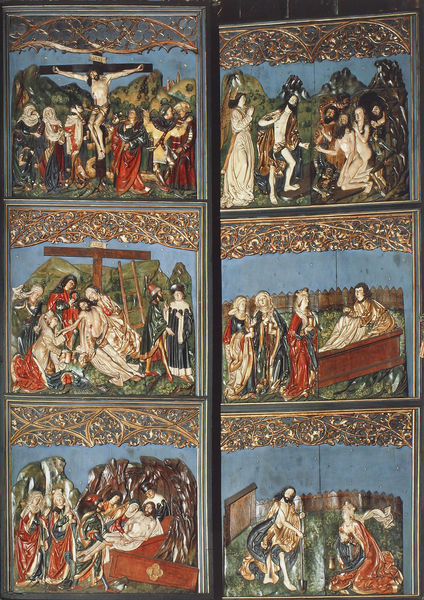
Titel: Krakau, Pfarrkirche Maria Himmelfahrt (Marienkirche), Hochaltar
Künstler: Veit Stoß
Standort: Krakau (Kraków), Marienkirche (EU - PL)
Schlagwörter: blau, gott, nackt, frauen, grün, menschen, bunt, fenster, holz, männer, tür, rot, zaun, malerei, ornament, bibel, geschichte, kirche, gold, höhle, engel, relief, farbig, bilder, türen, berge, leiter, bischof, tafel, ornamente, kreuz, knien, kiste, altar, sarg, christus, jesus, kreuzabnahme, kreuzigung, götter, reichtum, jünger, grablegung, auferstehung, dreipass, flügelaltar, kreuzweg, tafelaltar, leidensweg, leeres grab, judenhut